Question: I want to output one of the number of options in Excel based on the selection of several drop down menus.
For example, chose a specific shirt design from a number of options based on the Age, Gender, and Size of a person, where those three variable can be selected from three drop down menus, assuming I have a matrix to figure out the appropriate options as below:

Are there any functions in Excel I might use to achieve this? Or will I have to use Visual Basic?
Thanks!
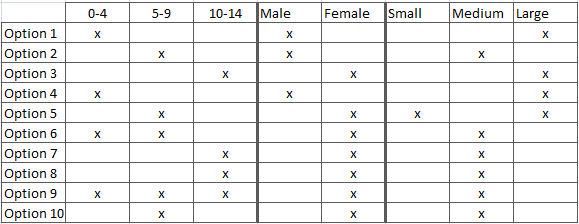
Answer: No need for VBA here, all you need is some helper logic and and INDEX/MATCH formula:
1. The options need to be unique and only have one element per option group per line. In your example it means you need to split Options 5, 6 and 9 as they each have multiple age groups - see the yellow lines:
2. You need to encode your options in some way, e.g. 0-4=4, 5-9=9, 10-14=14, Male = M, etc.. Then you can translate each of the options into one unique 3 letter text, e.g. option 1 would be 4ML. In the below example, the following formula was used to construct the ID in cell J3: =INDEX($B$1:$D$1,MATCH("x",B3:D3))&INDEX($E$1:$F$1,MATCH("x",E3:F3))&INDEX($G$1:$I$1,MATCH("x",G3:I3))
3. You also need to translate the selection from the drop downs into the code. The formula for the yellow cell is: =INDEX($B$1:$D$1,MATCH(M1,$B$2:$D$2,0))
&INDEX($E$1:$F$1,MATCH(M2,$E$2:$F$2,0))
&INDEX($G$1:$I$1,MATCH(M3,$G$2:$I$2,0))
4. Now you only need to translate the code into the option using the following formula:
Note that this will show a small text in case the selected option is not available.
For better understanding, you can find the <URL>.